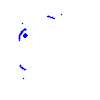
Particle: kaon